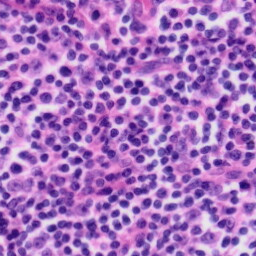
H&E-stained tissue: Tonsil